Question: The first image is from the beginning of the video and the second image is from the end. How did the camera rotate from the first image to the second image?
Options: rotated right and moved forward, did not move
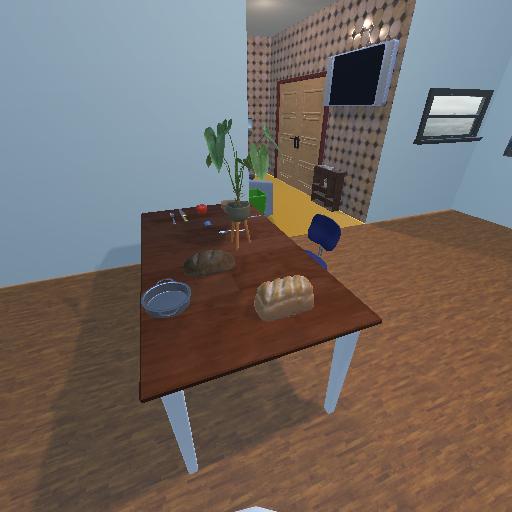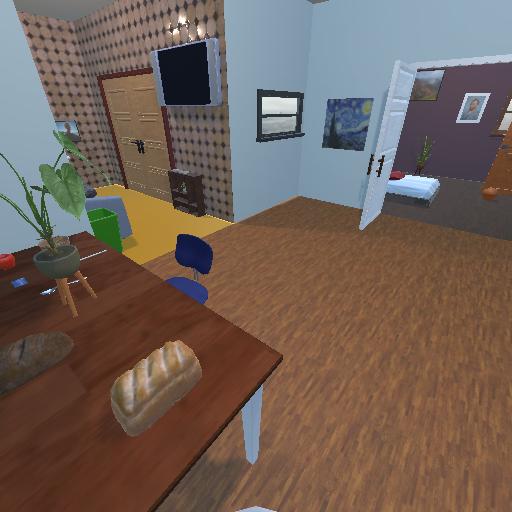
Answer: rotated right and moved forward